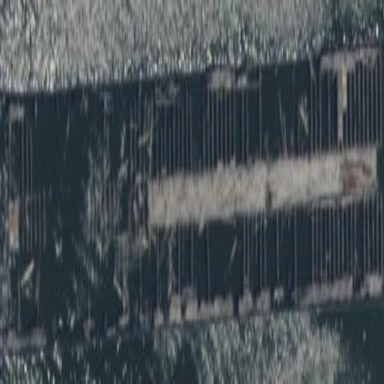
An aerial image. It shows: Man-made pier.